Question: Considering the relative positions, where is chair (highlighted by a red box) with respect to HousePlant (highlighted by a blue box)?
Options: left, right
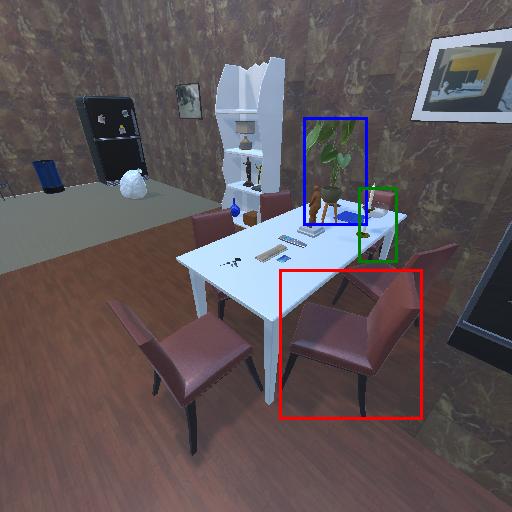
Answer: left